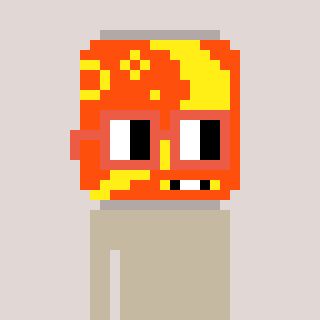
a pixel art character with square orange glasses, a pop-shaped head and a gunk-colored body on a warm background